Question: Click image to see the table structure and problm <URL>

'''
SELECT B.ENTITYID,
B.BALANCEDATE,
B.BALANCE,
MIN(DATEDIFF(DAY,B.BALANCEDATE,C.STATUSDATE)) RECENT
FROM BALANCES B JOIN STATUS C ON B.ENTITYID = C.ENTITYID
GROUP BY B.ENTITYID, B.BALANCEDATE,B.BALANCE
HAVING B.ENTITYID =1
'''
I have tried the following but can't go further than that as more nested selects have problems with accessing similar attributes:
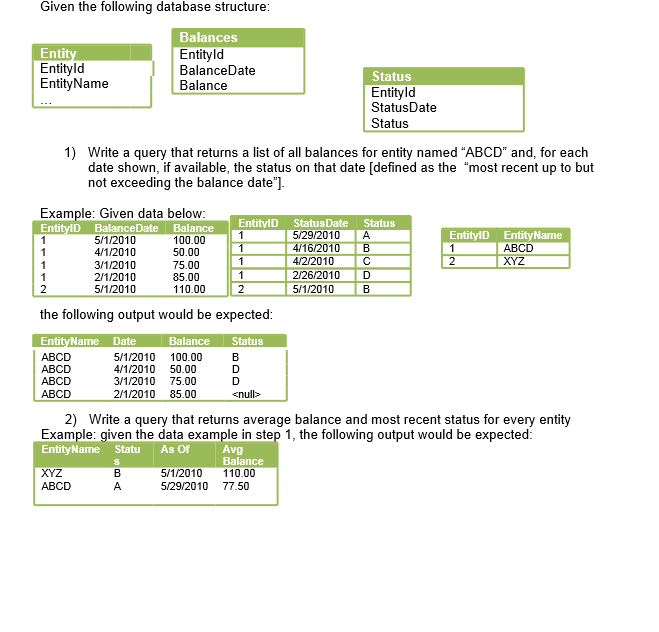
Answer: Also in SQLServer2005+ you can use option with <URL> operator.
The APPLY operator allows you to join two table expressions. Right table expression is processed every time for each row from the left table expression.The final result-set contains all the selected columns from the left table expression followed by all the columns of right table expression. OUTER APLLY for those rows for which there are no corresponding matches in right table expression, it contains NULL values in columns of right table expression.
'''
SELECT e.EntityName, b.BalanceDate AS Date, b.Balance, o.Status
FROM Entity e JOIN Balances b ON e.EntityID = b.EntityID
OUTER APPLY (
SELECT TOP 1 s.Status AS Status
FROM Status s
WHERE b.EntityID = s.EntityID
AND s.StatusDate < b.BalanceDate
ORDER BY s.StatusDate DESC
) o
WHERE e.EntityName = 'ABCD'
'''
For improving performance(force INDEX SEEK operation) use this indexes with INCLUDE clause.The INCLUDE clause adds the data at the lowest/leaf level, rather than in the index tree. This makes the index smaller because it's not part of the tree
'''
CREATE INDEX x ON Status(StatusDate) INCLUDE(EntityID, Status)
CREATE INDEX x ON Entity(EntityName) INCLUDE(EntityID)
CREATE INDEX x ON Balances(EntityID, BalanceDate, Balance)
'''
Demo on <URL>